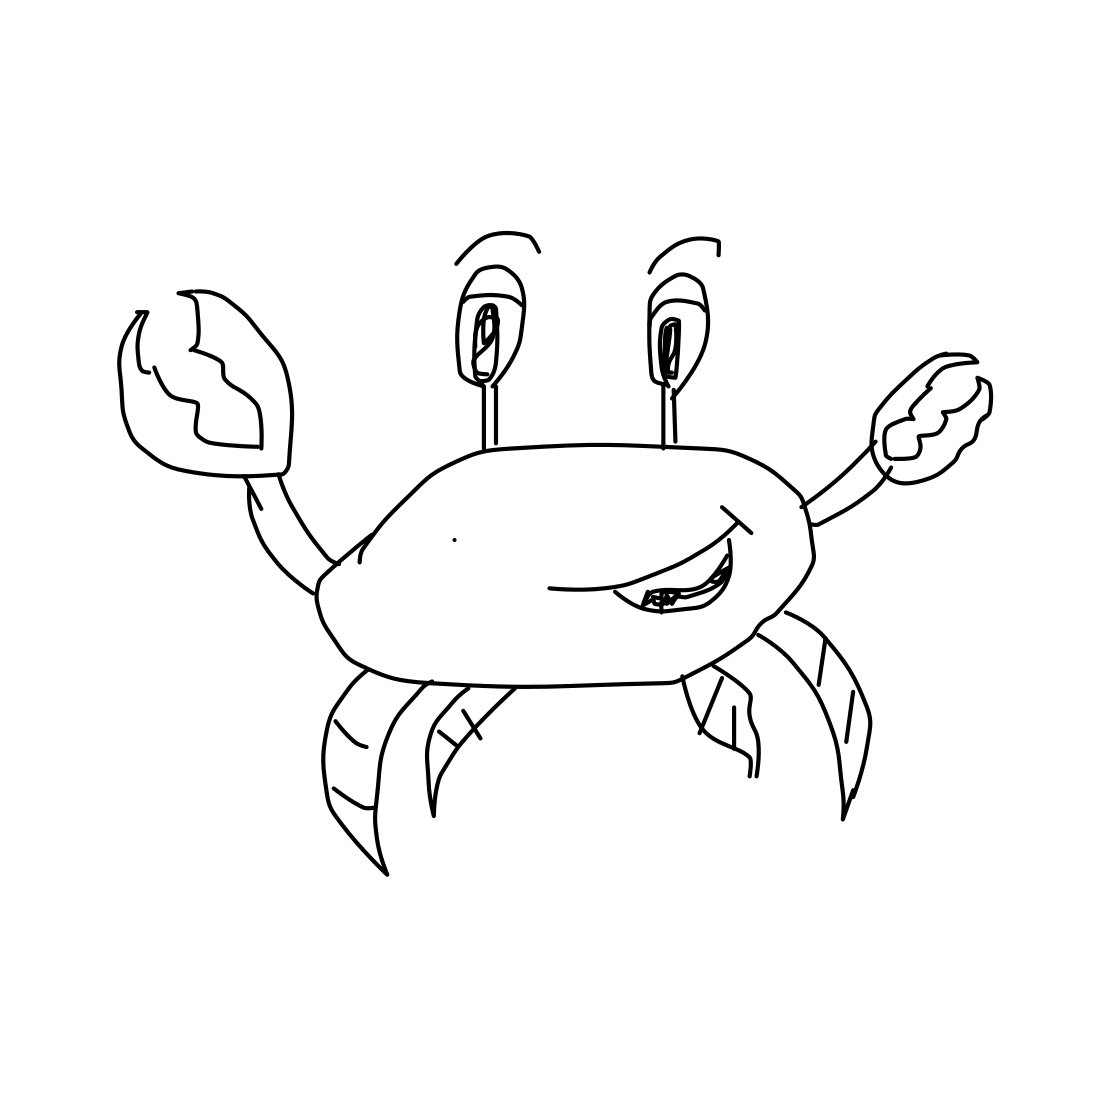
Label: lobster